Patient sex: F
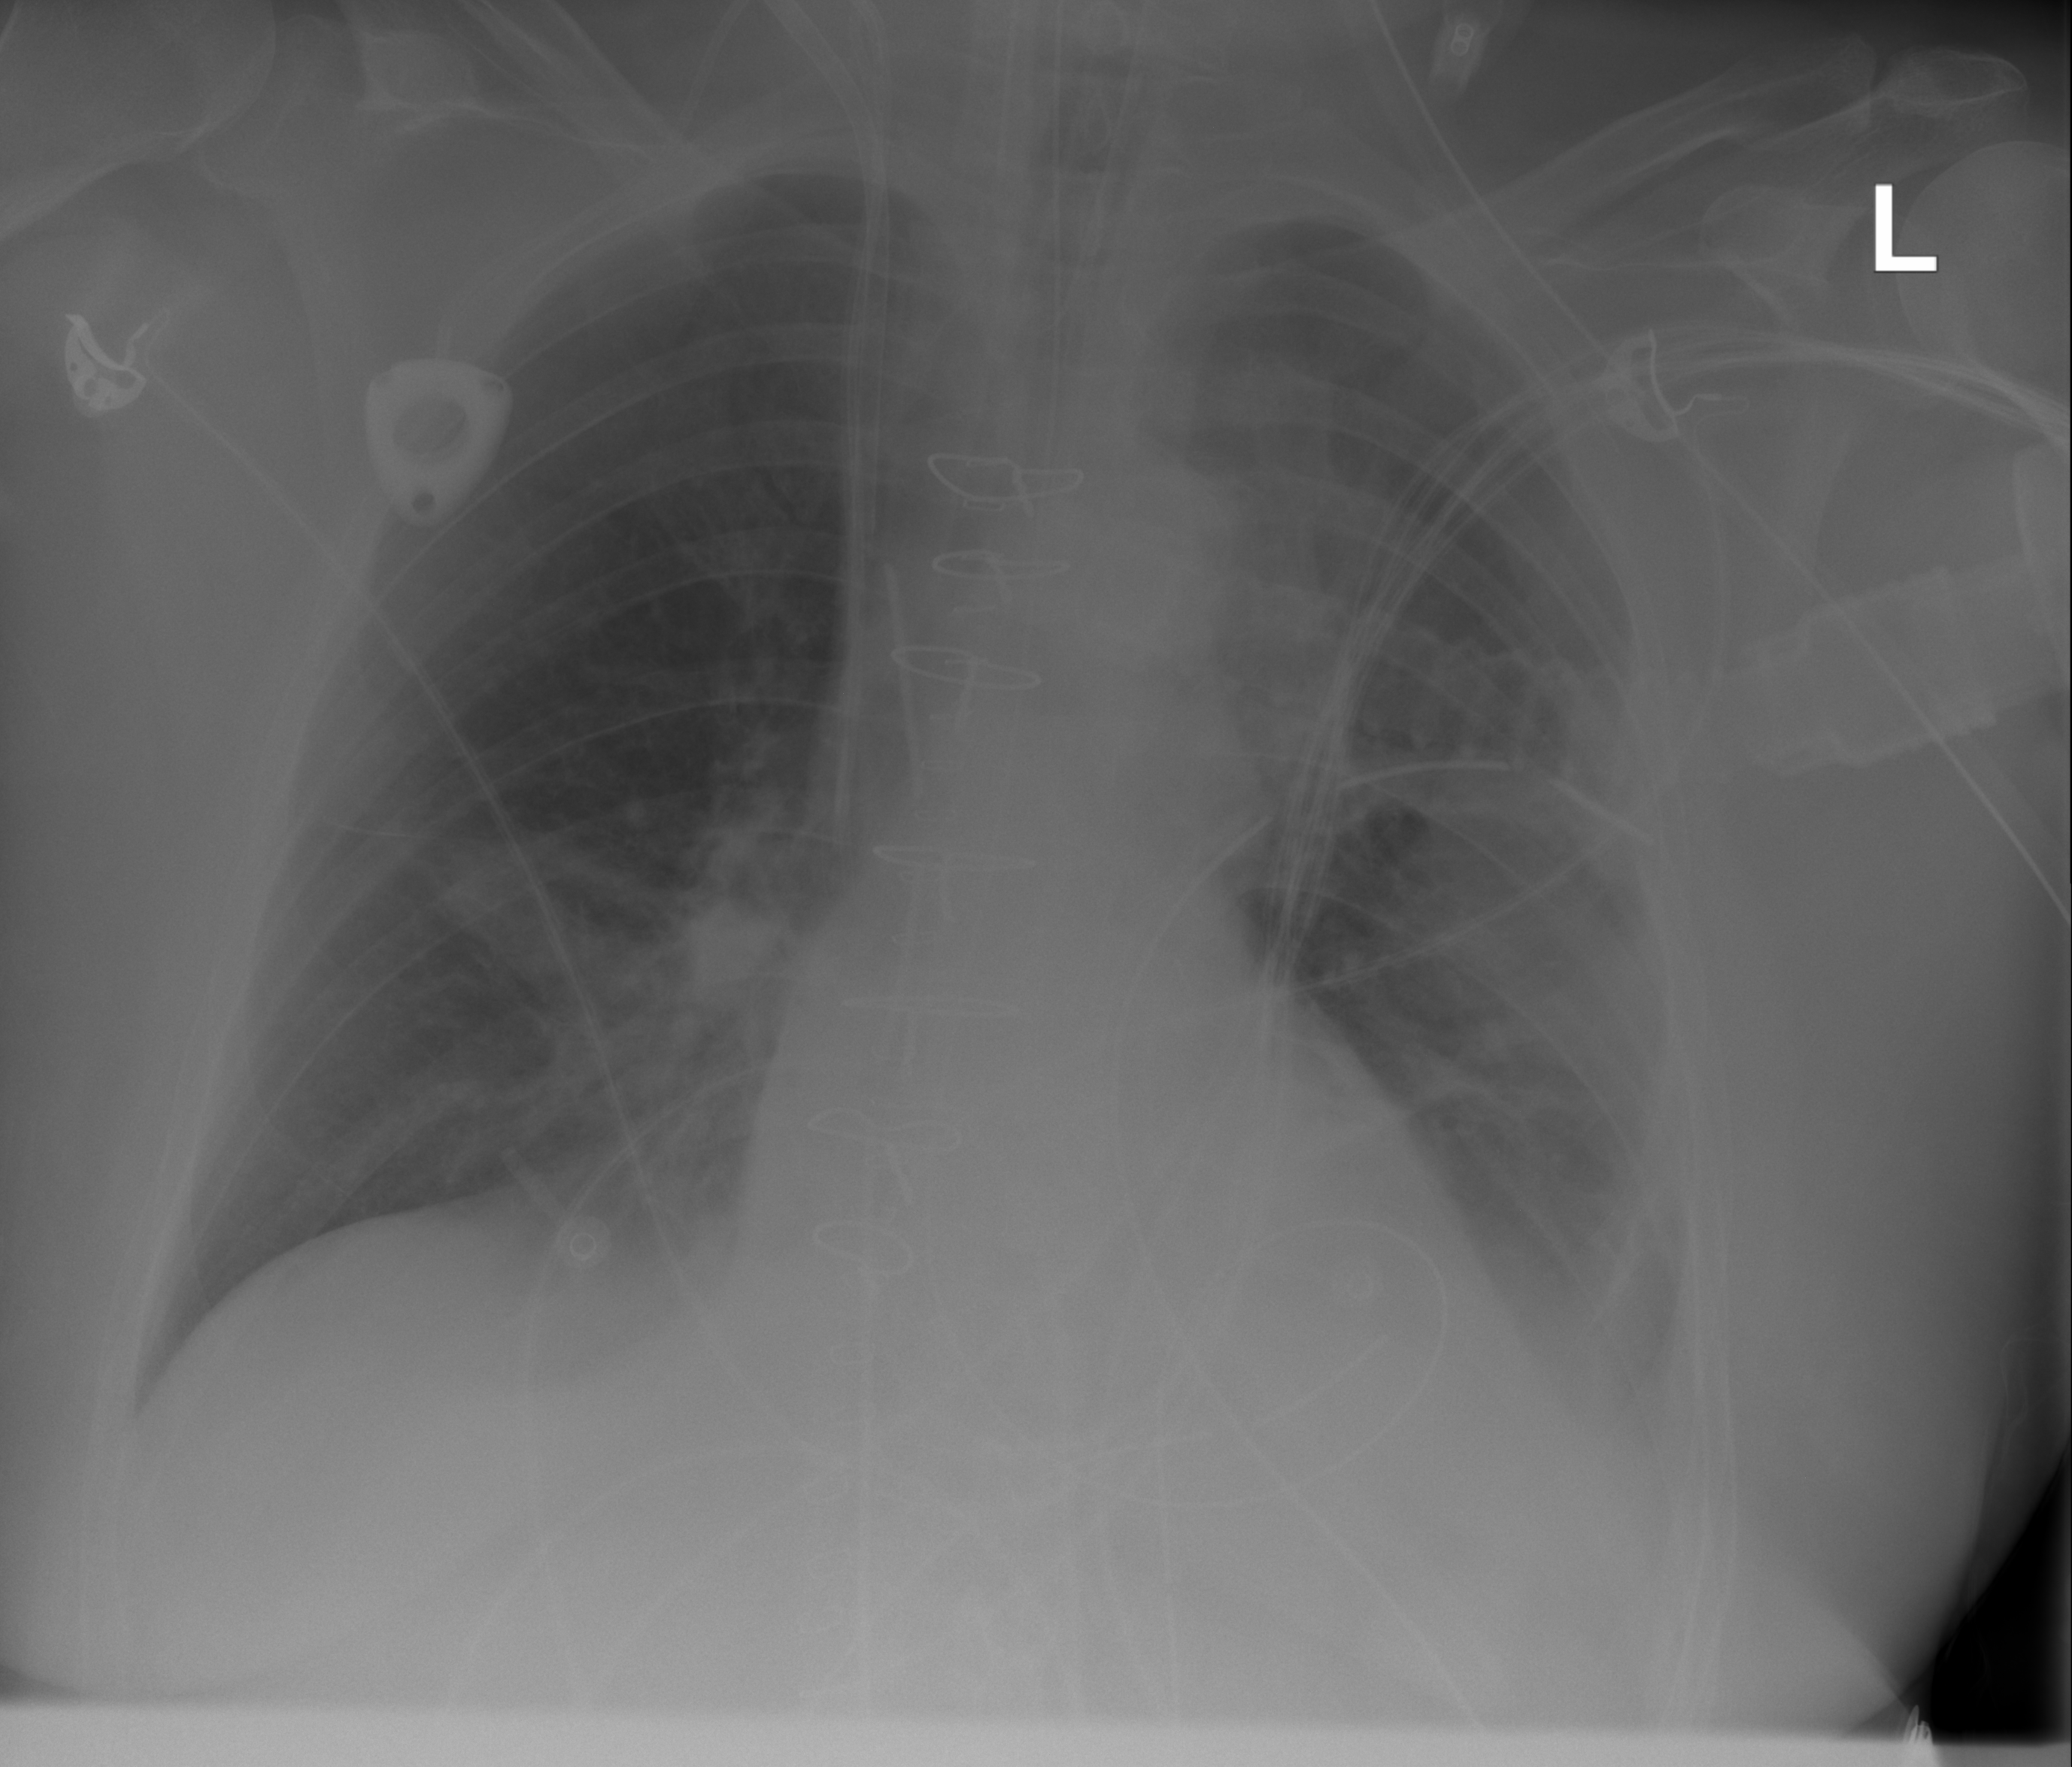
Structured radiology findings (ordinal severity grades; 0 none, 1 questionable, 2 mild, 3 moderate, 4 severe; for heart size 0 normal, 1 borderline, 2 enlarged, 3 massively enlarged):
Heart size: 0
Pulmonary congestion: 0
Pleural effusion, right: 0
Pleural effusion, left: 2
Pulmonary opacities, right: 0
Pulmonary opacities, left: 2
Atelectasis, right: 2
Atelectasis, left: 3